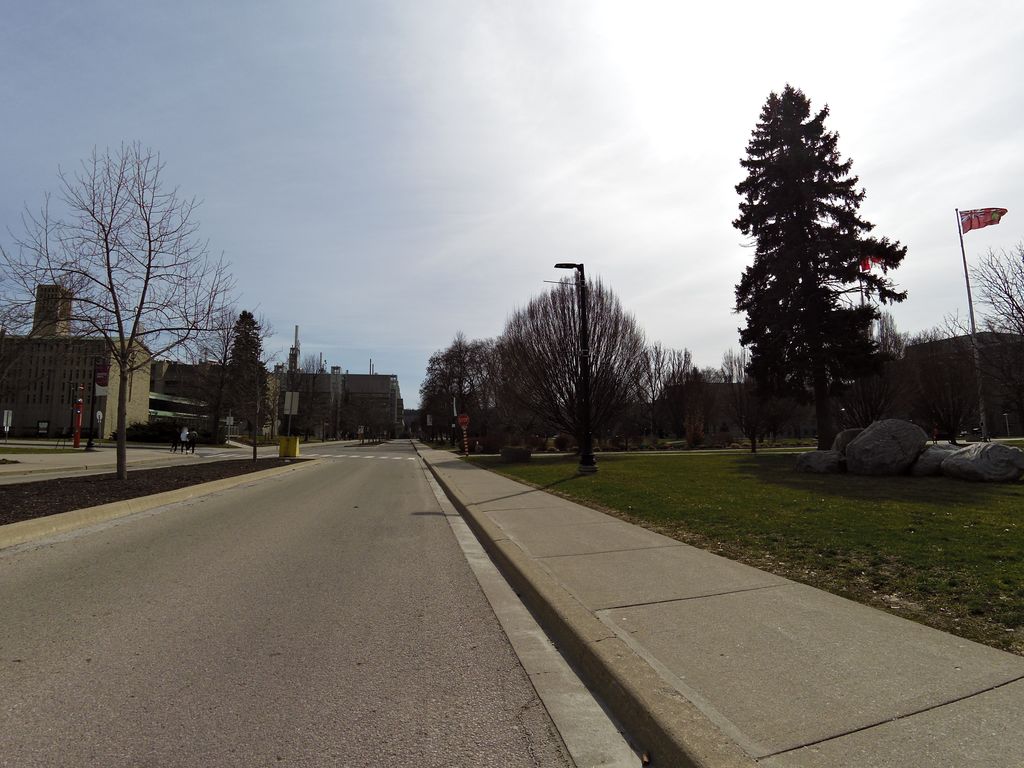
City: hamilton